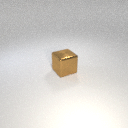
large brown metal cube